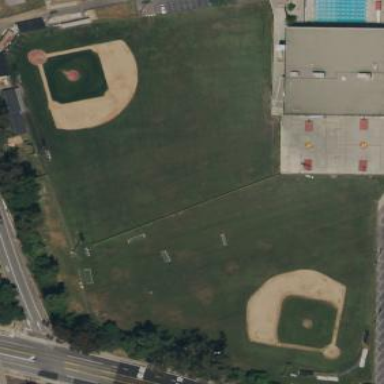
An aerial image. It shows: Baseball pitch for leisure land activities.